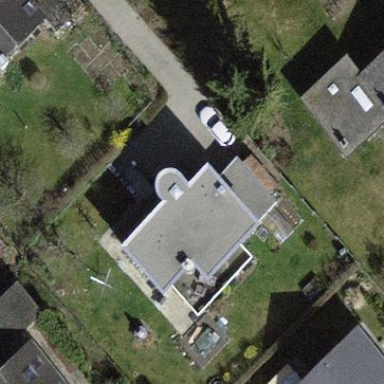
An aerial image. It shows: Residential building.